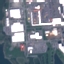
Land use / land cover: Industrial